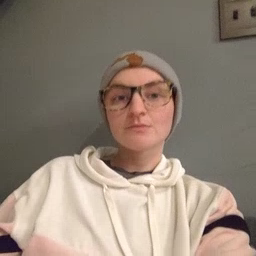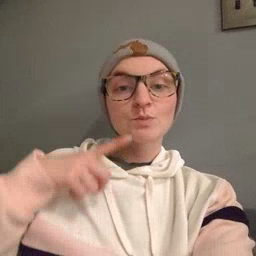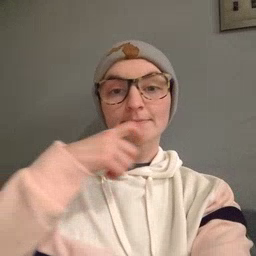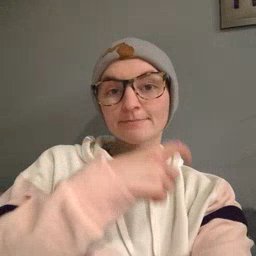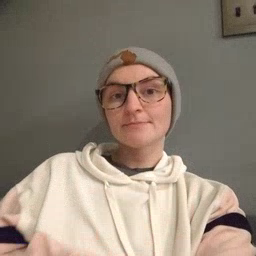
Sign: cereal